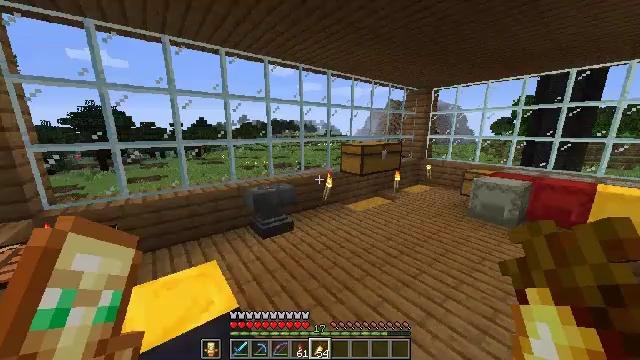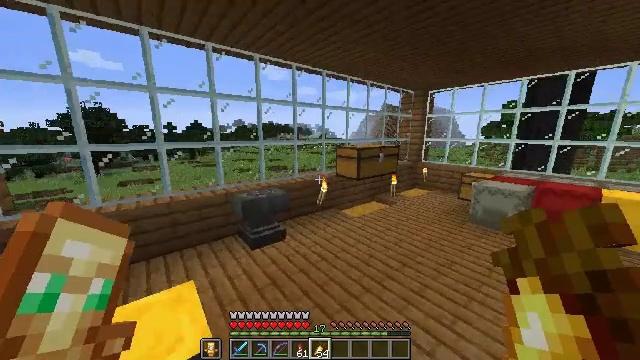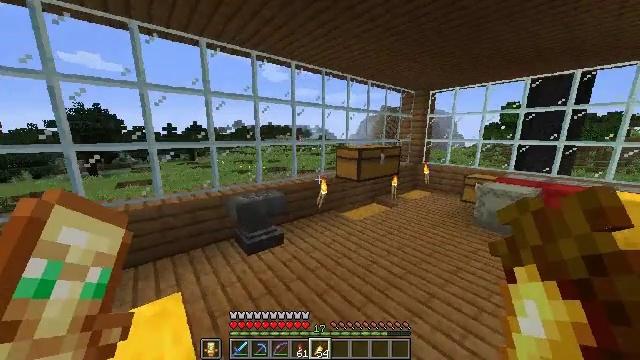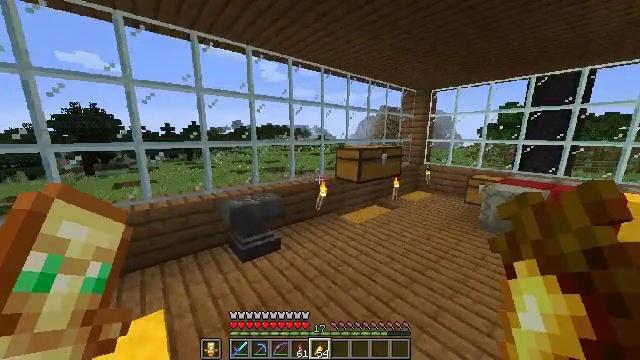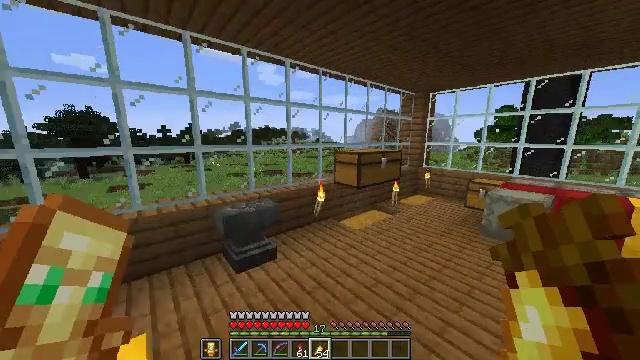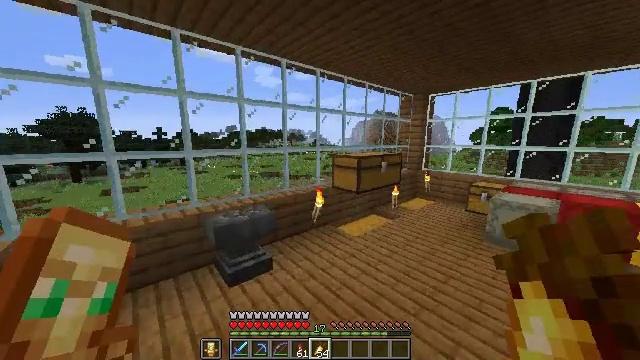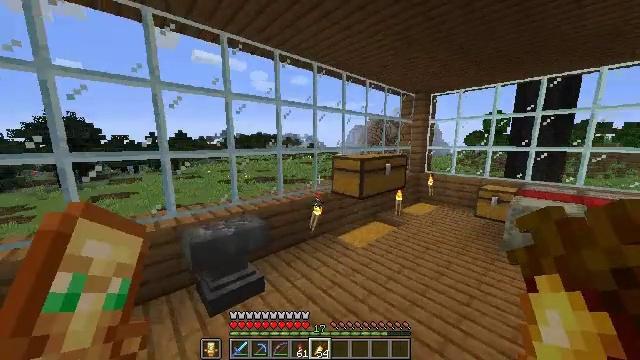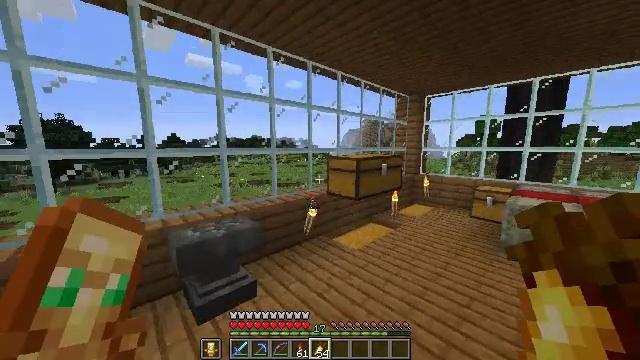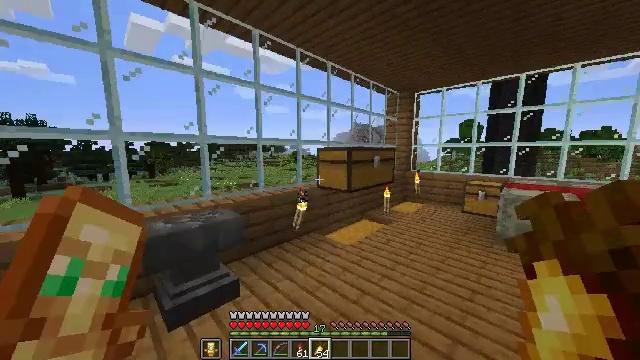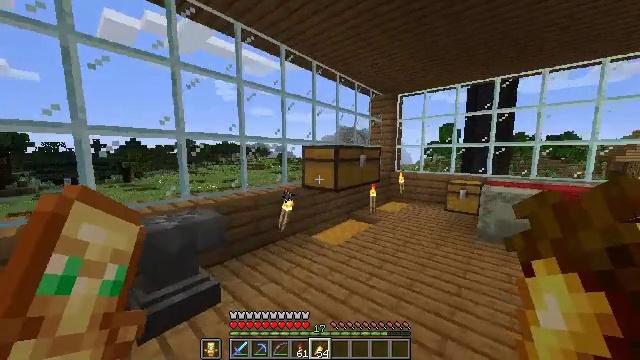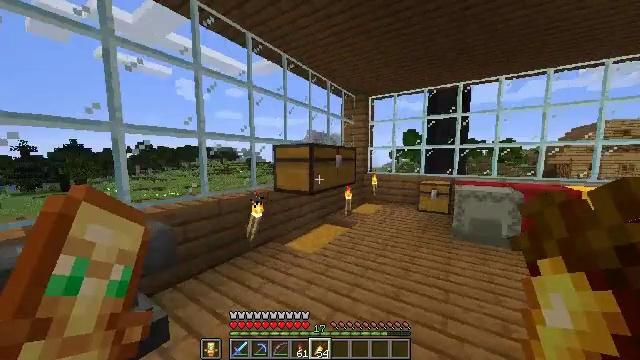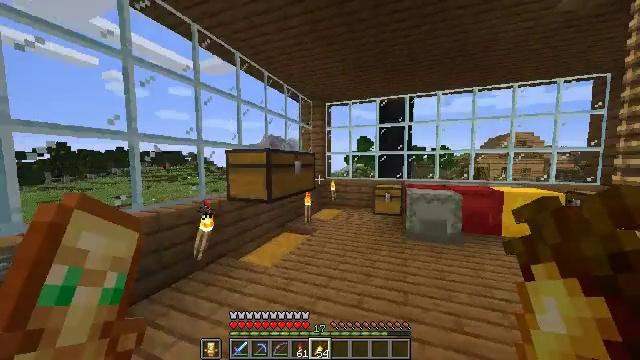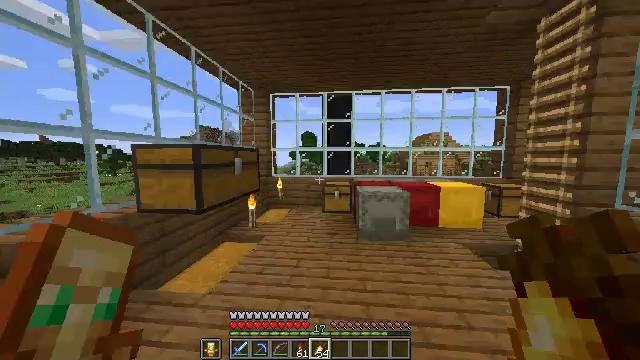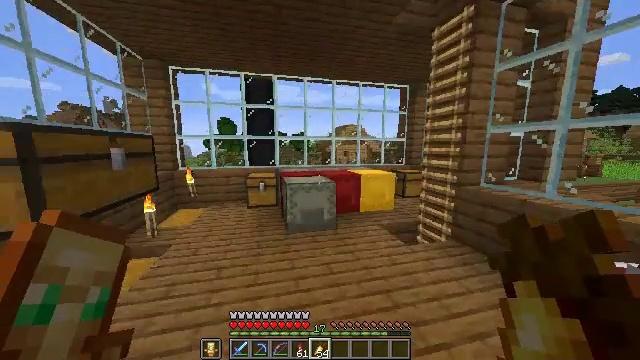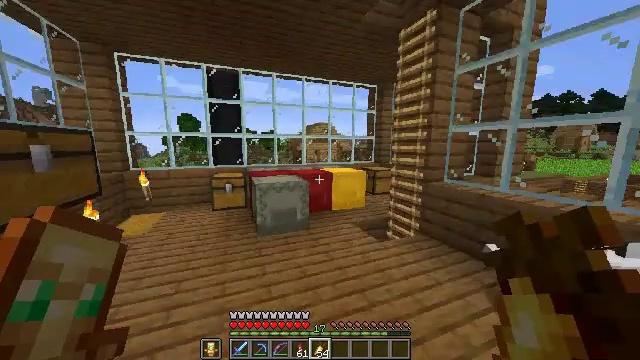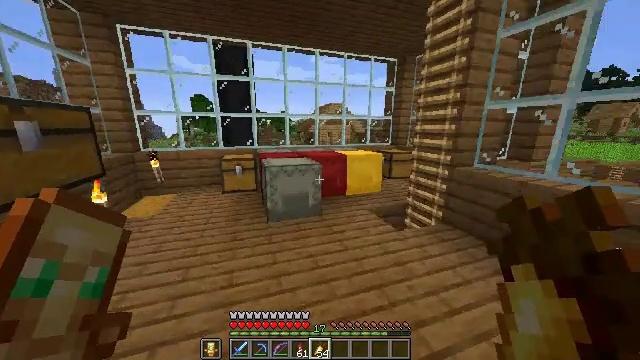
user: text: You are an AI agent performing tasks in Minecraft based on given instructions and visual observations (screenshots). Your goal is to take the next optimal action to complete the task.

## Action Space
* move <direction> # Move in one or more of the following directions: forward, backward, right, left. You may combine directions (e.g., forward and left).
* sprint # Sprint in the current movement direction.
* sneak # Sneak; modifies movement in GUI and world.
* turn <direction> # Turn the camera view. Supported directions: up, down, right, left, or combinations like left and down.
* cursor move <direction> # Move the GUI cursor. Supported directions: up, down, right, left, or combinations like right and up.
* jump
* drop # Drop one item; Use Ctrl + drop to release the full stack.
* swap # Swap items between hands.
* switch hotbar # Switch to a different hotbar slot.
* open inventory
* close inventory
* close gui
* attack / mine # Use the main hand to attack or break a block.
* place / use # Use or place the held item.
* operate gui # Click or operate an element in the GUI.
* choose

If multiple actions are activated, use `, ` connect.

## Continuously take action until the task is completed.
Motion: motion action
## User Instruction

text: Gather the light gray shulker box.
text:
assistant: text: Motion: move forward, sprint, turn right
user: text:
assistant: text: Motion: move forward, sprint
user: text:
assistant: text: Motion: move forward, sprint
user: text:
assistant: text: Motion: move forward, sprint
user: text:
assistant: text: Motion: move forward, sprint
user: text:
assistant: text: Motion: move forward, sprint, turn right
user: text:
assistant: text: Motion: move forward, sprint, turn right
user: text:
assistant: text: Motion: move forward, sprint, turn right
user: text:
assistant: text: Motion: move forward, sprint, turn right
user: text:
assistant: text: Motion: move forward, sprint, turn right and up
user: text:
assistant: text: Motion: move forward, sprint, turn right and up
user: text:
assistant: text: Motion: move forward, sprint, turn right and down
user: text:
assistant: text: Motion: move forward, sprint, turn right and down
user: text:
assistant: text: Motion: move forward, sprint, turn right
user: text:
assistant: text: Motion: move forward, sprint, turn left and down
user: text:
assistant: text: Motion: move forward, sprint, turn left
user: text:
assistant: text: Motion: move forward
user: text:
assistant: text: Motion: move forward
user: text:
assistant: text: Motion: move forward, turn down
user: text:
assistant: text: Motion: move forward, turn down
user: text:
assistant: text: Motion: move forward, turn right and down
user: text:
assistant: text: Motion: move forward, turn right and down
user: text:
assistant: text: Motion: move forward, turn right and down
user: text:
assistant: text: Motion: move forward, use / place
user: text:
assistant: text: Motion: use / place
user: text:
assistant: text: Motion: use / place
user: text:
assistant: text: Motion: no_op
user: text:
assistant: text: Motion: no_op
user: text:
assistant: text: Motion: no_op
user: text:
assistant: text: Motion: no_op